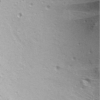
Label: not_dusty